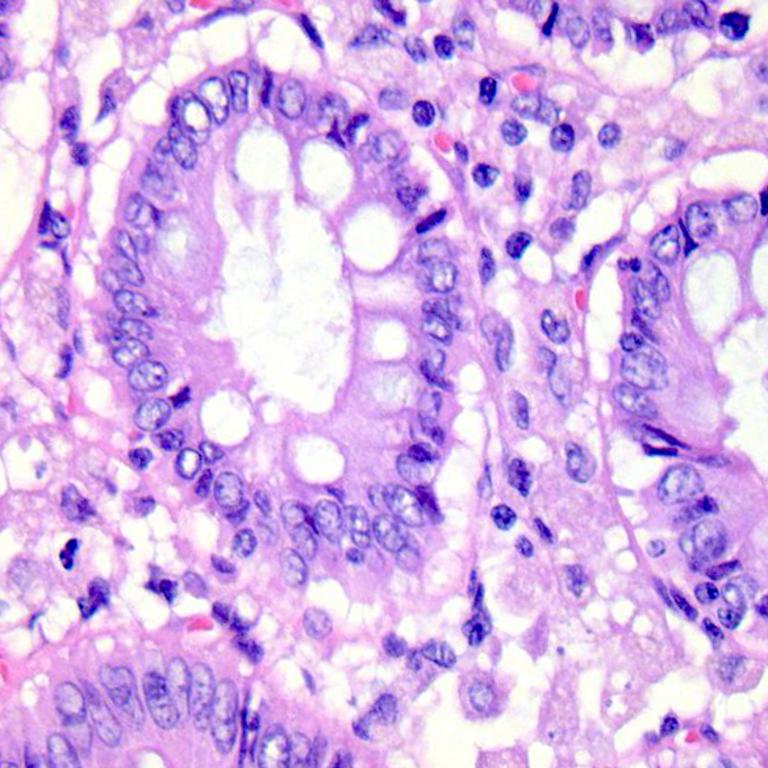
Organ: colon
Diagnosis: benign